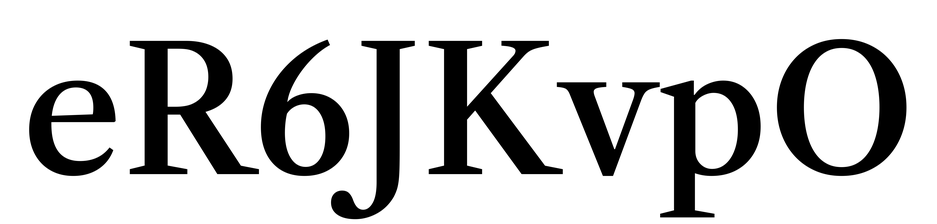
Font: LibreCaslonText_Medium